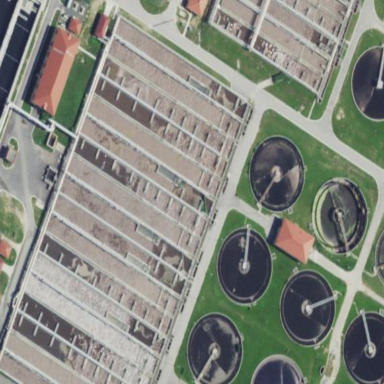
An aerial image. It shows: Image of wastewater.